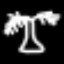
Label: palm tree